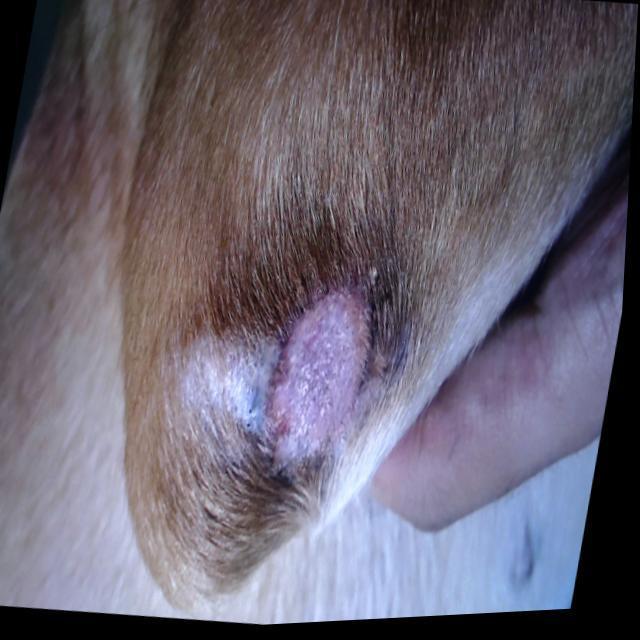
Canine ringworm (Dermatophytosis) — fungal infection caused by Microsporum or Trichophyton. Presents with circular alopecia, scaling, crusting, and broken hairs.